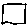
Label: square